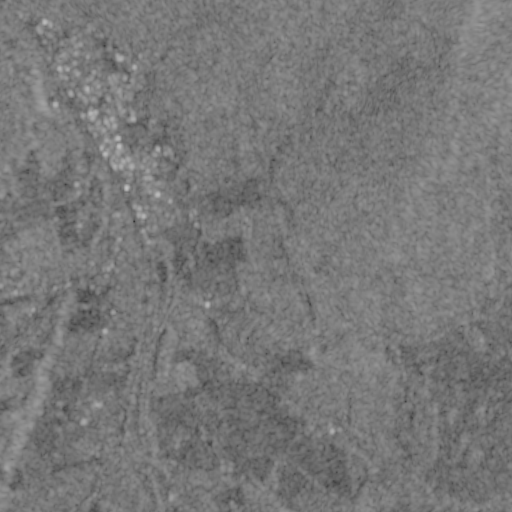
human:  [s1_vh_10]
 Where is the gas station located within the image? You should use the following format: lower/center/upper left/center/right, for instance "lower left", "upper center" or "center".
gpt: The gas station is located in the upper left of the image.
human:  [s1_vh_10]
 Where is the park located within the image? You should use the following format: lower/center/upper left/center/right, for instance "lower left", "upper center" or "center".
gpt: The park is located in the upper left of the image.
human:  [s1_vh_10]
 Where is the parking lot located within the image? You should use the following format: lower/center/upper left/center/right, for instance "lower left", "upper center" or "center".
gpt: The parking lot is located in the upper left of the image.
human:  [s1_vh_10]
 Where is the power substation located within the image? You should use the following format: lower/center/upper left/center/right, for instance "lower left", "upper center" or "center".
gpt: The power substation is located in the upper left of the image.
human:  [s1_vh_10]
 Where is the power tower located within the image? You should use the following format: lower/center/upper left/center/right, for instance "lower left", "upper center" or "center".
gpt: The power tower is located in the left of the image.
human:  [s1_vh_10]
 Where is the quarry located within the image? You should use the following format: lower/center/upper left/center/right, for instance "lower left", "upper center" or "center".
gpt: There is no quarry in the image.

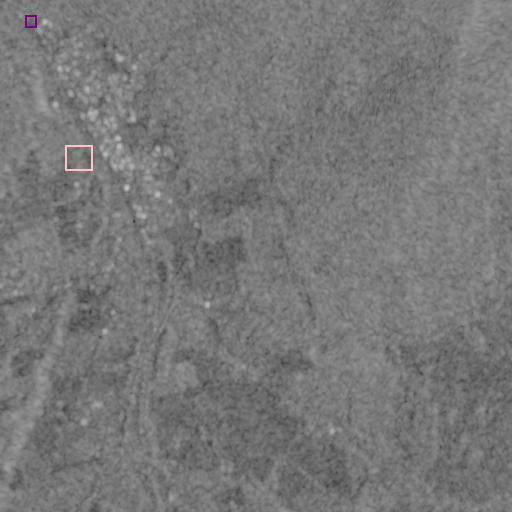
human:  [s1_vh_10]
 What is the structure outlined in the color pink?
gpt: The structure outlined in pink is a park.
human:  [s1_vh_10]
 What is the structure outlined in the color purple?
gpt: The structure outlined in purple is a parking lot.
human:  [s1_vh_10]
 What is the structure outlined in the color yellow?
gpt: There is no yellow outline.